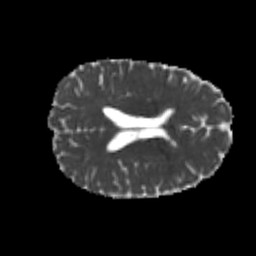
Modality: MD
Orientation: axial
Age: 20
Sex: female
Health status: healthy
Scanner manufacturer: philips
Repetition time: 7.391 s
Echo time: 0.08599 s